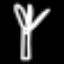
Label: fork